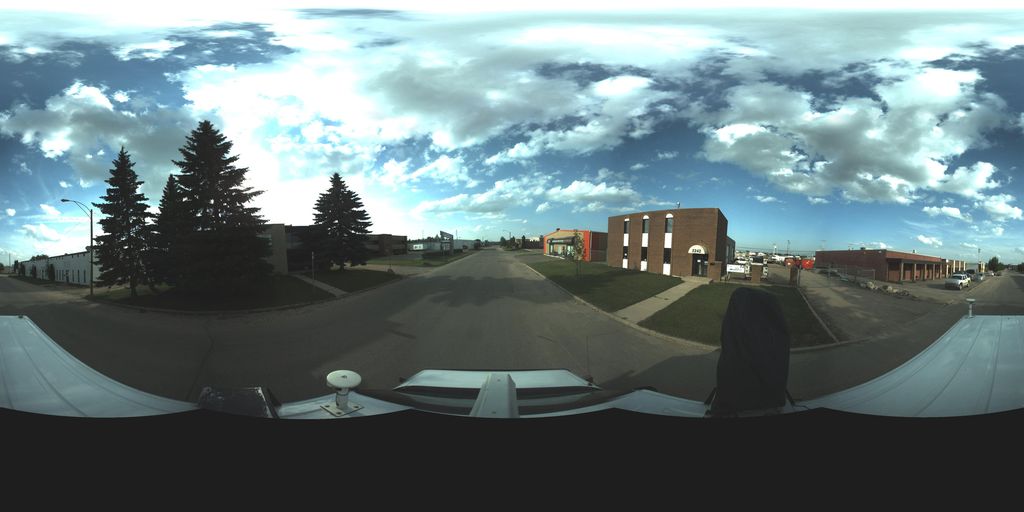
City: saskatoon